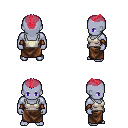
a pixel art fantasy rpg character, male body template, dark elf, purple skin, white pirate shirt, robe skirt, ruby red short mohawk hairstyle, cloth bracers, four views (front, back, left, right), 2x2 character sprite sheet, small pixel art, hard edges, no anti-aliasing